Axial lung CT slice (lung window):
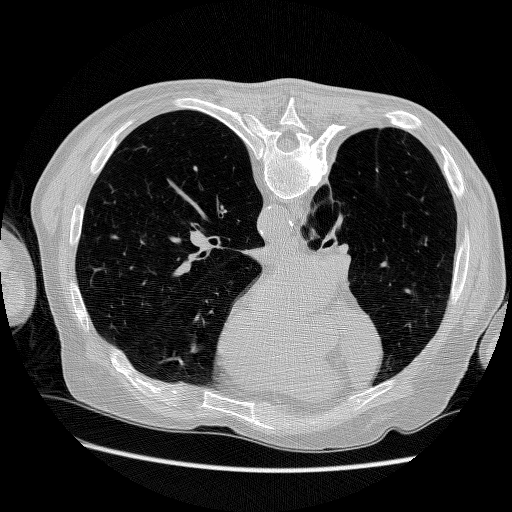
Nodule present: no